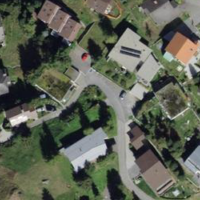
EUNIS habitat code: 54
Species observed at this site:
Pilosella officinarum